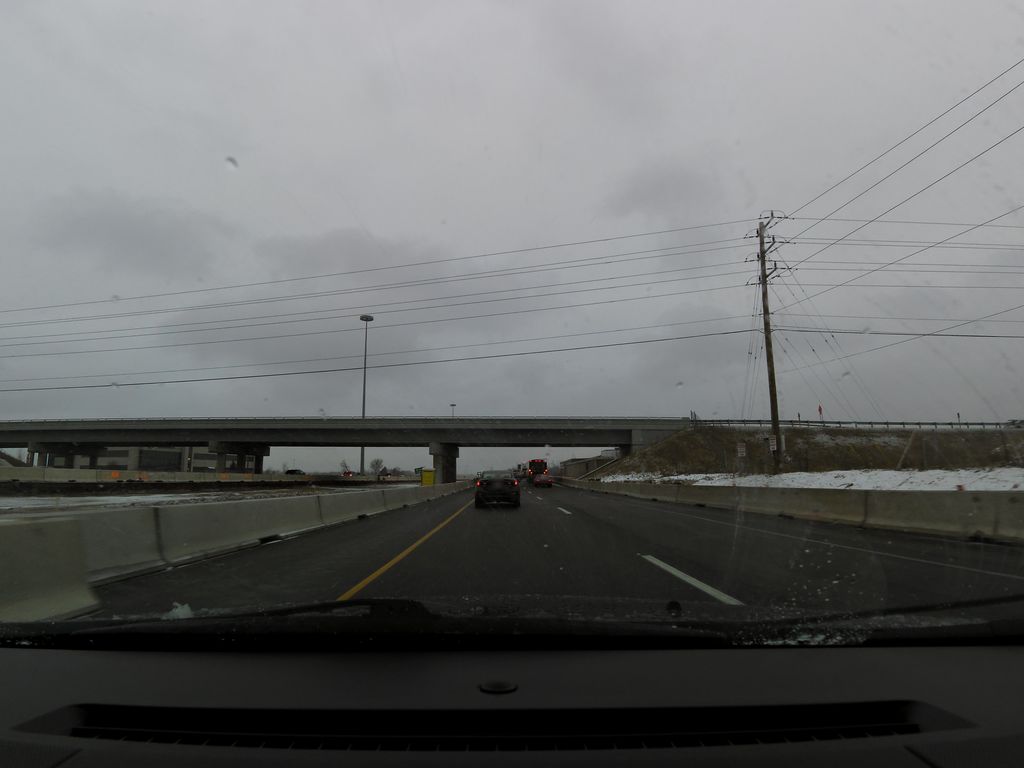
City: kitchener-waterloo